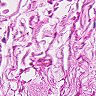
Metastatic tissue present: no